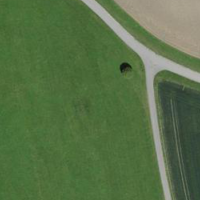
EUNIS habitat code: 52
Species observed at this site:
Cardamine pratensis